Field crop: maize
Growth stage: 1
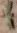
Species: atriplex